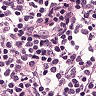
Metastatic tissue present: no